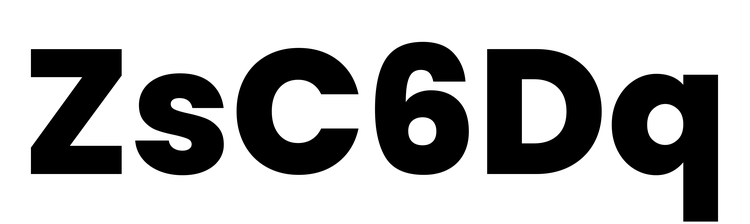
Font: Poppins-ExtraBold